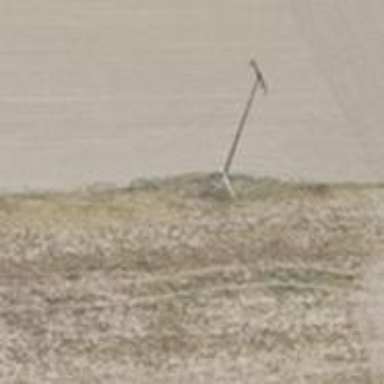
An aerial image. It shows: Power pole.